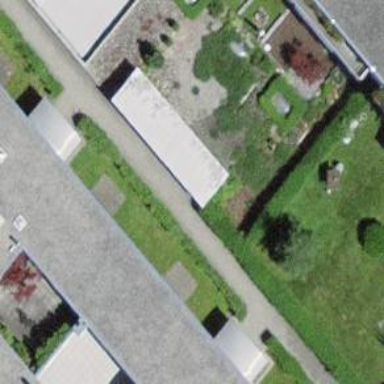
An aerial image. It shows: Flat roof on building.